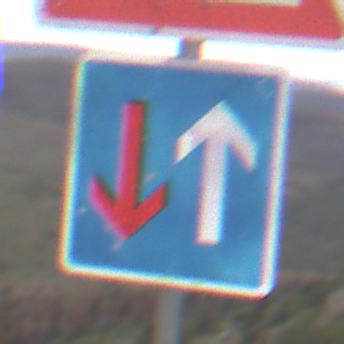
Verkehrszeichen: VorrangVorGegenverkehr
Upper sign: FussgaengerRechts
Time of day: Midday
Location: Outdoor (Nature)
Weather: Overcast
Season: NotSpecified
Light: Natural